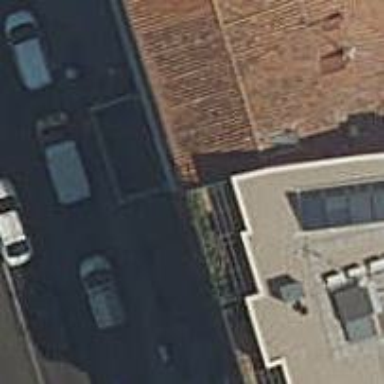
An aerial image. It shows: Restaurant.